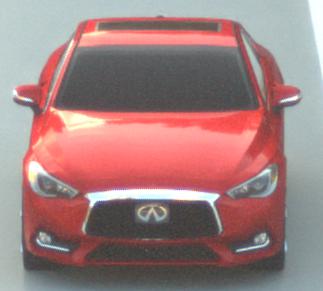
Make: Infiniti
Model: Q60 2.0t
Detailed model: Q60 (V37)
Model produced from: 2016/10
Model produced until: 2018/08
Doors: 2
Color: red
Road condition: wet road
Daytime: sunrise or sunset
Contrast: low contrast